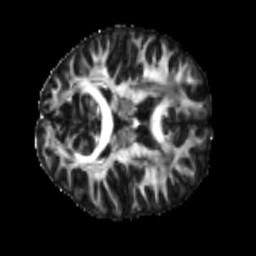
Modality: FA
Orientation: axial
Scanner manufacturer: siemens
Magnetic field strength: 3 T
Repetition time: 4 s
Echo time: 0.0594 s